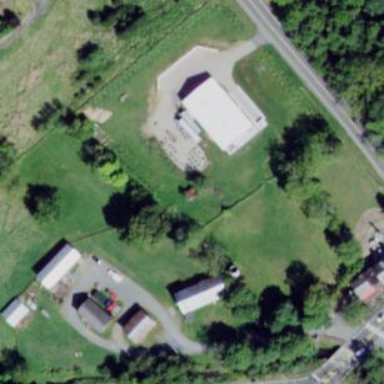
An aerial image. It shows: Farmyard area.